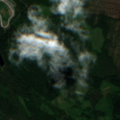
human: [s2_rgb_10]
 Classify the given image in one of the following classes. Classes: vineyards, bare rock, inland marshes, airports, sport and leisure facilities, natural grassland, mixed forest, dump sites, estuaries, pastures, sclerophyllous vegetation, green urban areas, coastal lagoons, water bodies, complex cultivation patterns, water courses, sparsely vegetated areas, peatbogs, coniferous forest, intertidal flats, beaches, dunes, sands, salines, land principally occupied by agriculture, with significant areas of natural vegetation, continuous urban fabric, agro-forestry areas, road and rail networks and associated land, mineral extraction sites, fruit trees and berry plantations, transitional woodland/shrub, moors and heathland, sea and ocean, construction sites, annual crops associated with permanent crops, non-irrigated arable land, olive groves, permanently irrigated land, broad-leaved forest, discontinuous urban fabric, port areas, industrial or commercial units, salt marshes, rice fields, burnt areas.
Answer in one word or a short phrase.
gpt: broad-leaved forest, coniferous forest, mixed forest